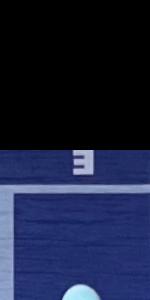
Label: Empty